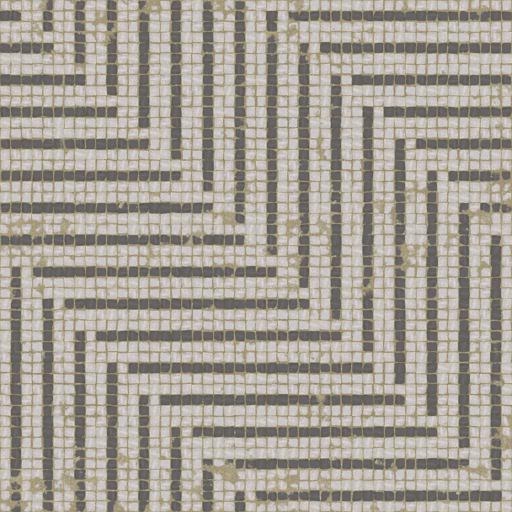
Tags: pattern paved pavement paving stones square tiled tiles